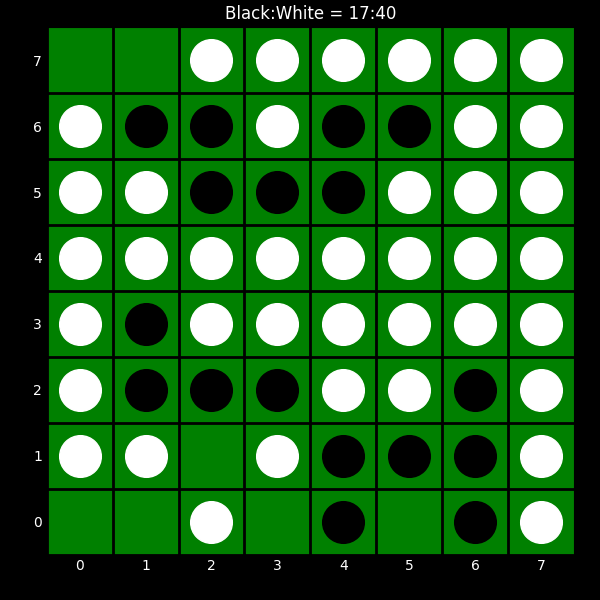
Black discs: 17
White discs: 40